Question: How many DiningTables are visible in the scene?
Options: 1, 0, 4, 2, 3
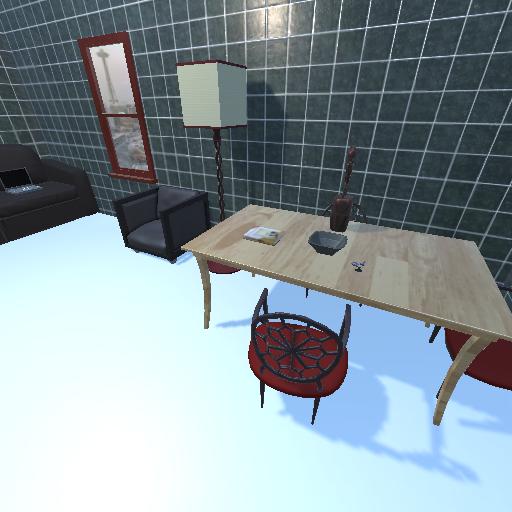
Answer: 1